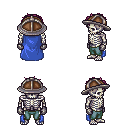
a pixel art fantasy rpg character, male body template, skeleton, blue cape, teal pants, pink bedhead hairstyle, chain helm, metal gloves, four views (front, back, left, right), 2x2 character sprite sheet, small pixel art, hard edges, no anti-aliasing